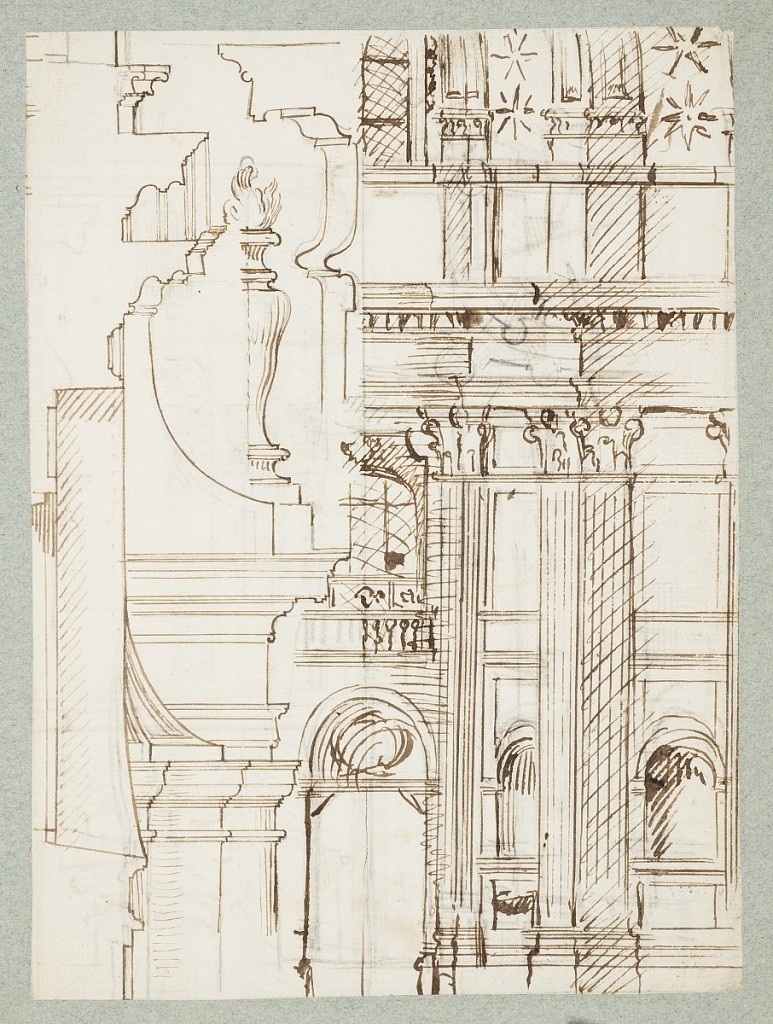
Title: Album page
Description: ne sheet of paper drawn on recto and verso, mounted onto an album page with window cutout to see verso